Question: I having a challenge with my query returning multiple results.
'''
SELECT DISTINCT gpph.id, gpph.cname, gc2a.assetfilename, gpph.alternateURL
FROM [StepMirror].[dbo].[stepview_nwppck_ngn_getpimproducthierarchy] gpph
INNER JOIN [StepMirror].[dbo].[stepview_nwppck_ngn_getclassification2assetrefs] gc2a
ON gpph.id=gc2a.id
WHERE gpph.subtype='Level_4' AND gpph.parentId=@ID AND gc2a.assettype='Primary Image'
'''

A record, <PHONE>, has 2 'Primary Images' and is returning 2 results for that id but I only need the first result back. Is there any way to do this IN the current query? Do I need to write multiple queries?
I need some direction on how to constrain the results to only 1 result on Primary Image. I have looked at a ton of similar questions but most typically are just requiring the guidance of adding 'distinct' to the beginning of their query rather than on the where clause.
Edit: This problem is created by a user inputting 2 Primary Images on one record in the database. My business requirements only state to take the first result.
Any help would be awesome!
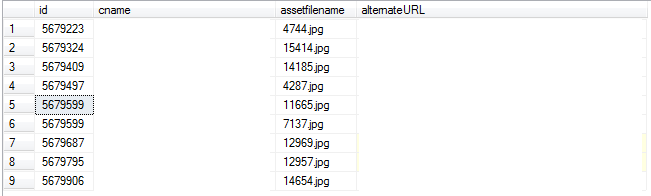
Answer: Given the choice is arbitary which to return, we can just use an aggregate on the value. This then needs a 'group by' clause, which eliminates the need for the distinct.
'''
SELECT gpph.id, gpph.cname, max(gc2a.assetfilename), gpph.alternateURL
FROM [StepMirror].[dbo].[stepview_nwppck_ngn_getpimproducthierarchy] gpph
INNER JOIN [StepMirror].[dbo].[stepview_nwppck_ngn_getclassification2assetrefs] gc2a
ON gpph.id=gc2a.id
WHERE gpph.subtype='Level_4' AND gpph.parentId=@ID AND gc2a.assettype='Primary Image'
GROUP BY gpph.id, gpph.cname, gpph.alternateURL
'''
In this instance, using 'max(gc2a.assetfilename)' is going to give you the alphabetically highest value in the event of there being more than one record. It's not the ideal choice, some kind of timestamp knowing the order of the records might be more helpful, since then the meaning of the word 'first' could make more sense.